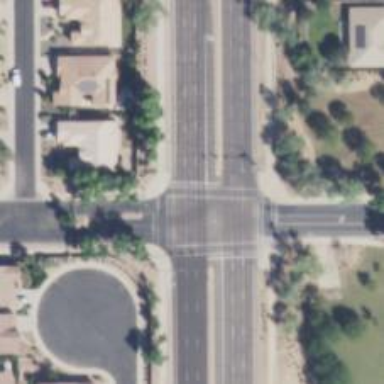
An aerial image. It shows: Crossing road.